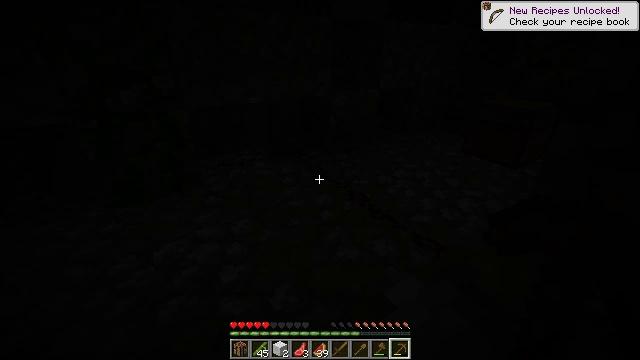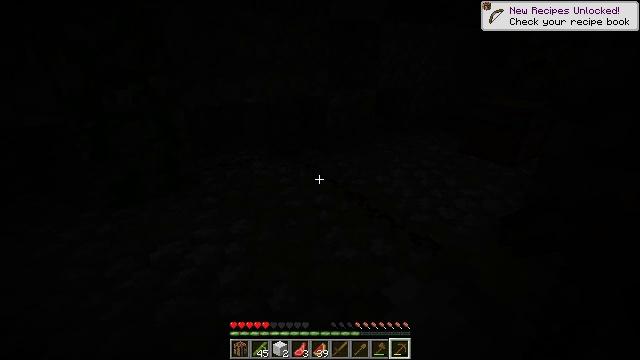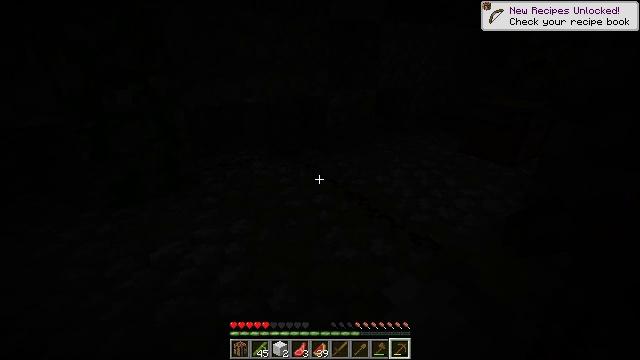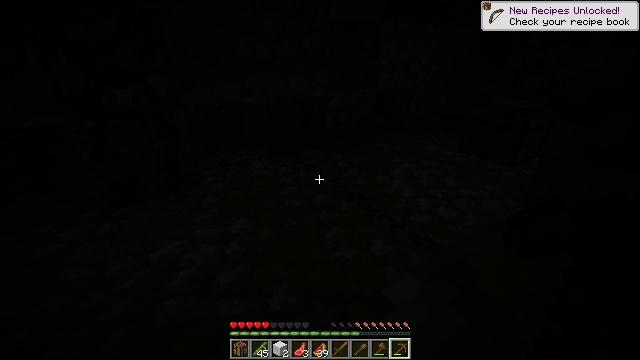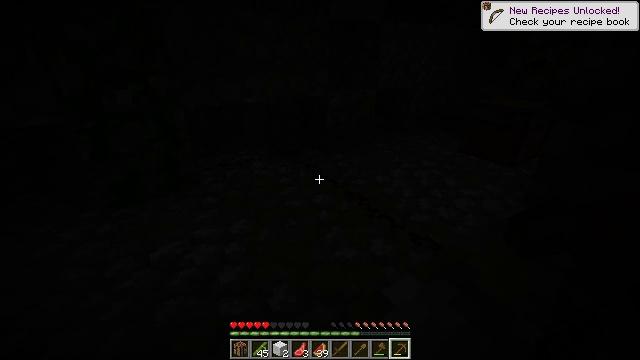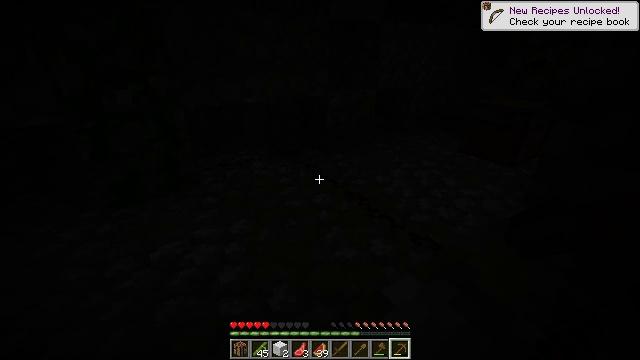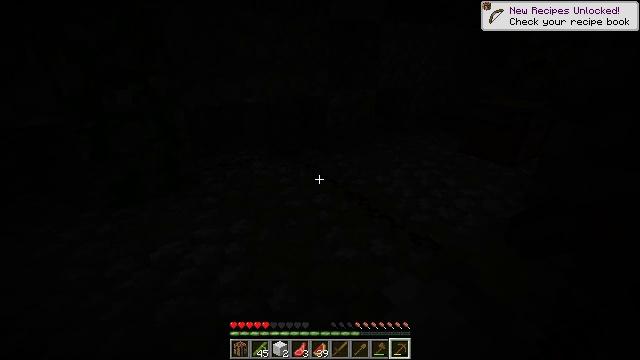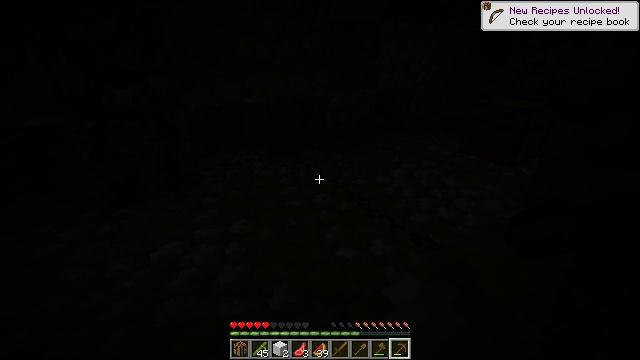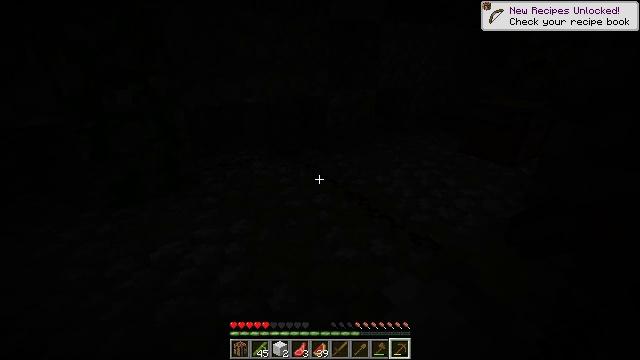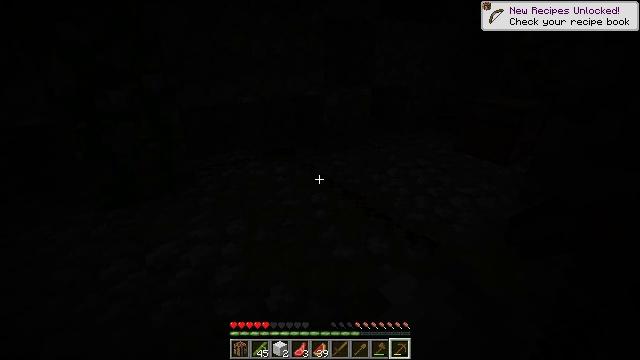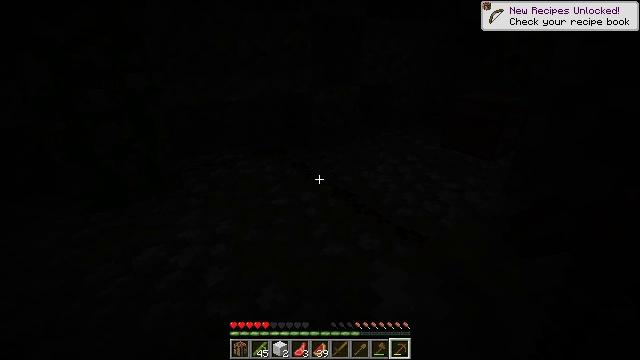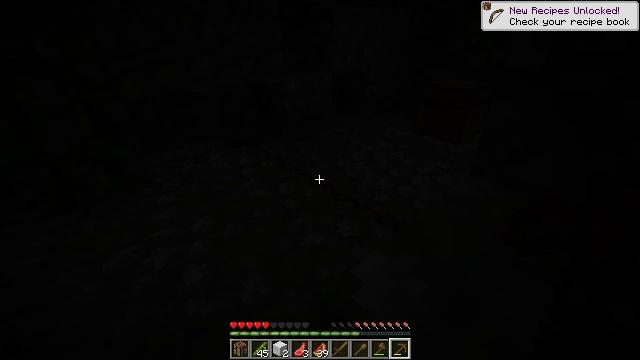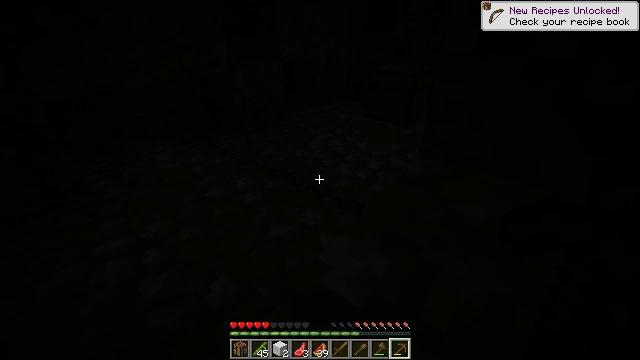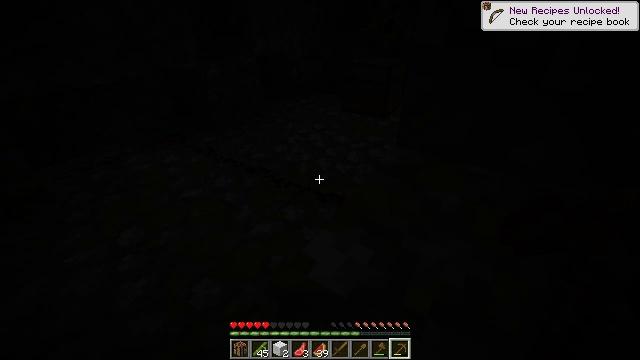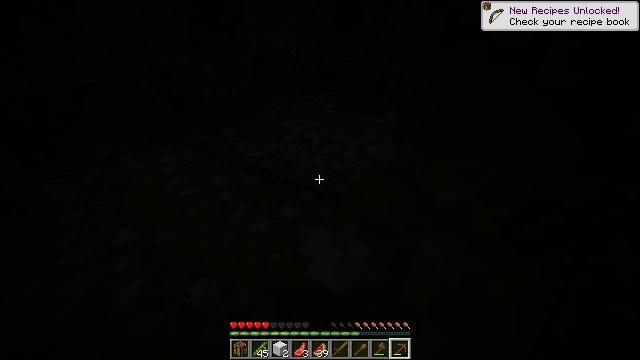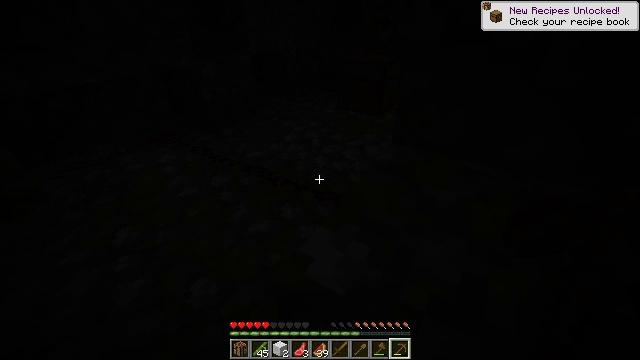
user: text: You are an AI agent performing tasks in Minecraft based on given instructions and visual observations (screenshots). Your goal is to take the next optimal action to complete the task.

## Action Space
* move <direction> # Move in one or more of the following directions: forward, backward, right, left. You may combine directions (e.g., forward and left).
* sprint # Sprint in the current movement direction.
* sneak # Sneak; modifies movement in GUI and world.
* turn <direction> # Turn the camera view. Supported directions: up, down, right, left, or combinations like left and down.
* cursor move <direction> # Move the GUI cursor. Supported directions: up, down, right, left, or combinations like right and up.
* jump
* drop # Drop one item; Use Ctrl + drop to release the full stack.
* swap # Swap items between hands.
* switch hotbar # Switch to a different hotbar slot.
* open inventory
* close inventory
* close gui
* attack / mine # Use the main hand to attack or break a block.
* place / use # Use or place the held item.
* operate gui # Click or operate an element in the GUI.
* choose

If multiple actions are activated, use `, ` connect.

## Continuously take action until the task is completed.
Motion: motion action
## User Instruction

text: Break the redstone wire to disrupt circuits.
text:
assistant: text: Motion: no_op
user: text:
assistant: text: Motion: no_op
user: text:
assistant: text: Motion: no_op
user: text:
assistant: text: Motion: no_op
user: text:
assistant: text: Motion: no_op
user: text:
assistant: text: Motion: no_op
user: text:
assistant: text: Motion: no_op
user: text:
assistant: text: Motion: no_op
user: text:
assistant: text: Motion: no_op
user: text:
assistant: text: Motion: turn right
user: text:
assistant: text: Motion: turn right and down
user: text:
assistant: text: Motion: turn right and down
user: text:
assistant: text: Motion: turn right and down
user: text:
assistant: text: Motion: no_op
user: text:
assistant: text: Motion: no_op
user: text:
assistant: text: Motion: turn right
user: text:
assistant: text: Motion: no_op
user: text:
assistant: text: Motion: no_op
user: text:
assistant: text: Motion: no_op
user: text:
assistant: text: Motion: no_op
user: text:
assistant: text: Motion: turn left and down
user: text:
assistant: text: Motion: turn left and down
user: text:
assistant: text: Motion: no_op
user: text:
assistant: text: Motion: attack / mine
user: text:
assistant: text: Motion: attack / mine
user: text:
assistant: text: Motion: attack / mine
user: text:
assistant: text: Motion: attack / mine
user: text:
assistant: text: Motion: attack / mine
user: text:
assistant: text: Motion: attack / mine
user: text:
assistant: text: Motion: attack / mine